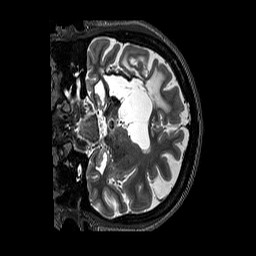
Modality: T2w
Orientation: coronal
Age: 31
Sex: female
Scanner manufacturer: siemens
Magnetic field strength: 3 T
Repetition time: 3.2 s
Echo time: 0.567 s